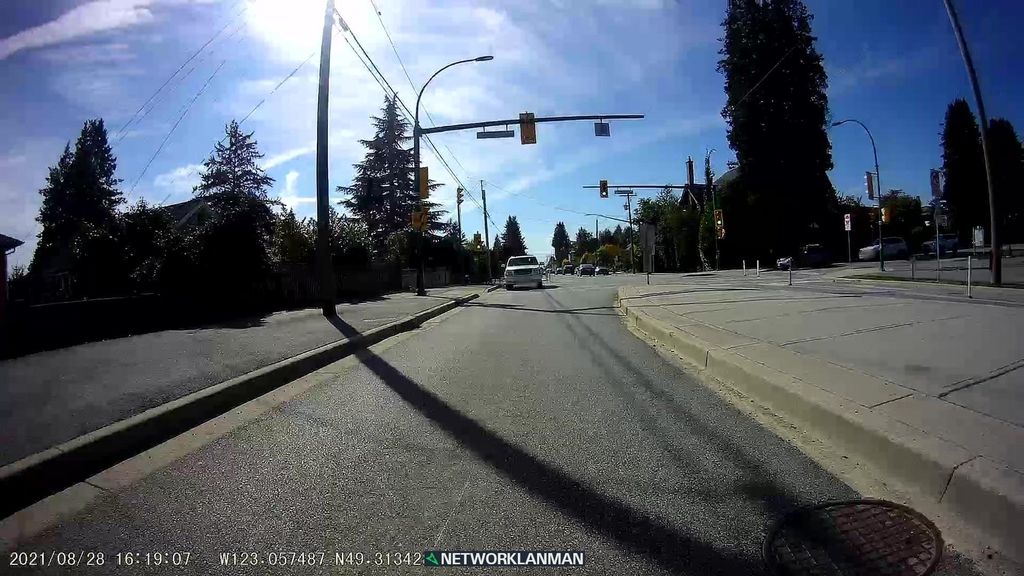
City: vancouver